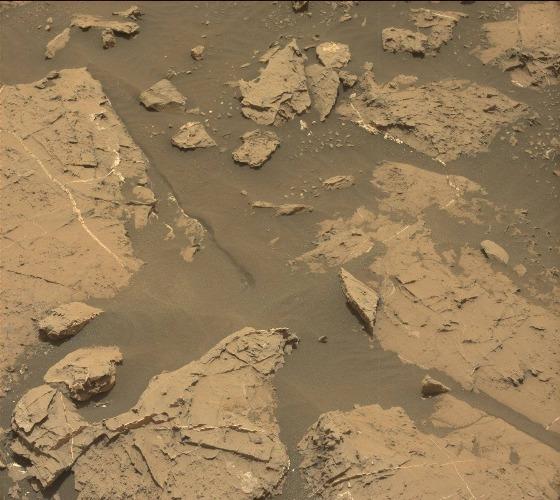
Terrain classes present: Bedrock, Gravel / Sand / Soil, Rock, Shadow